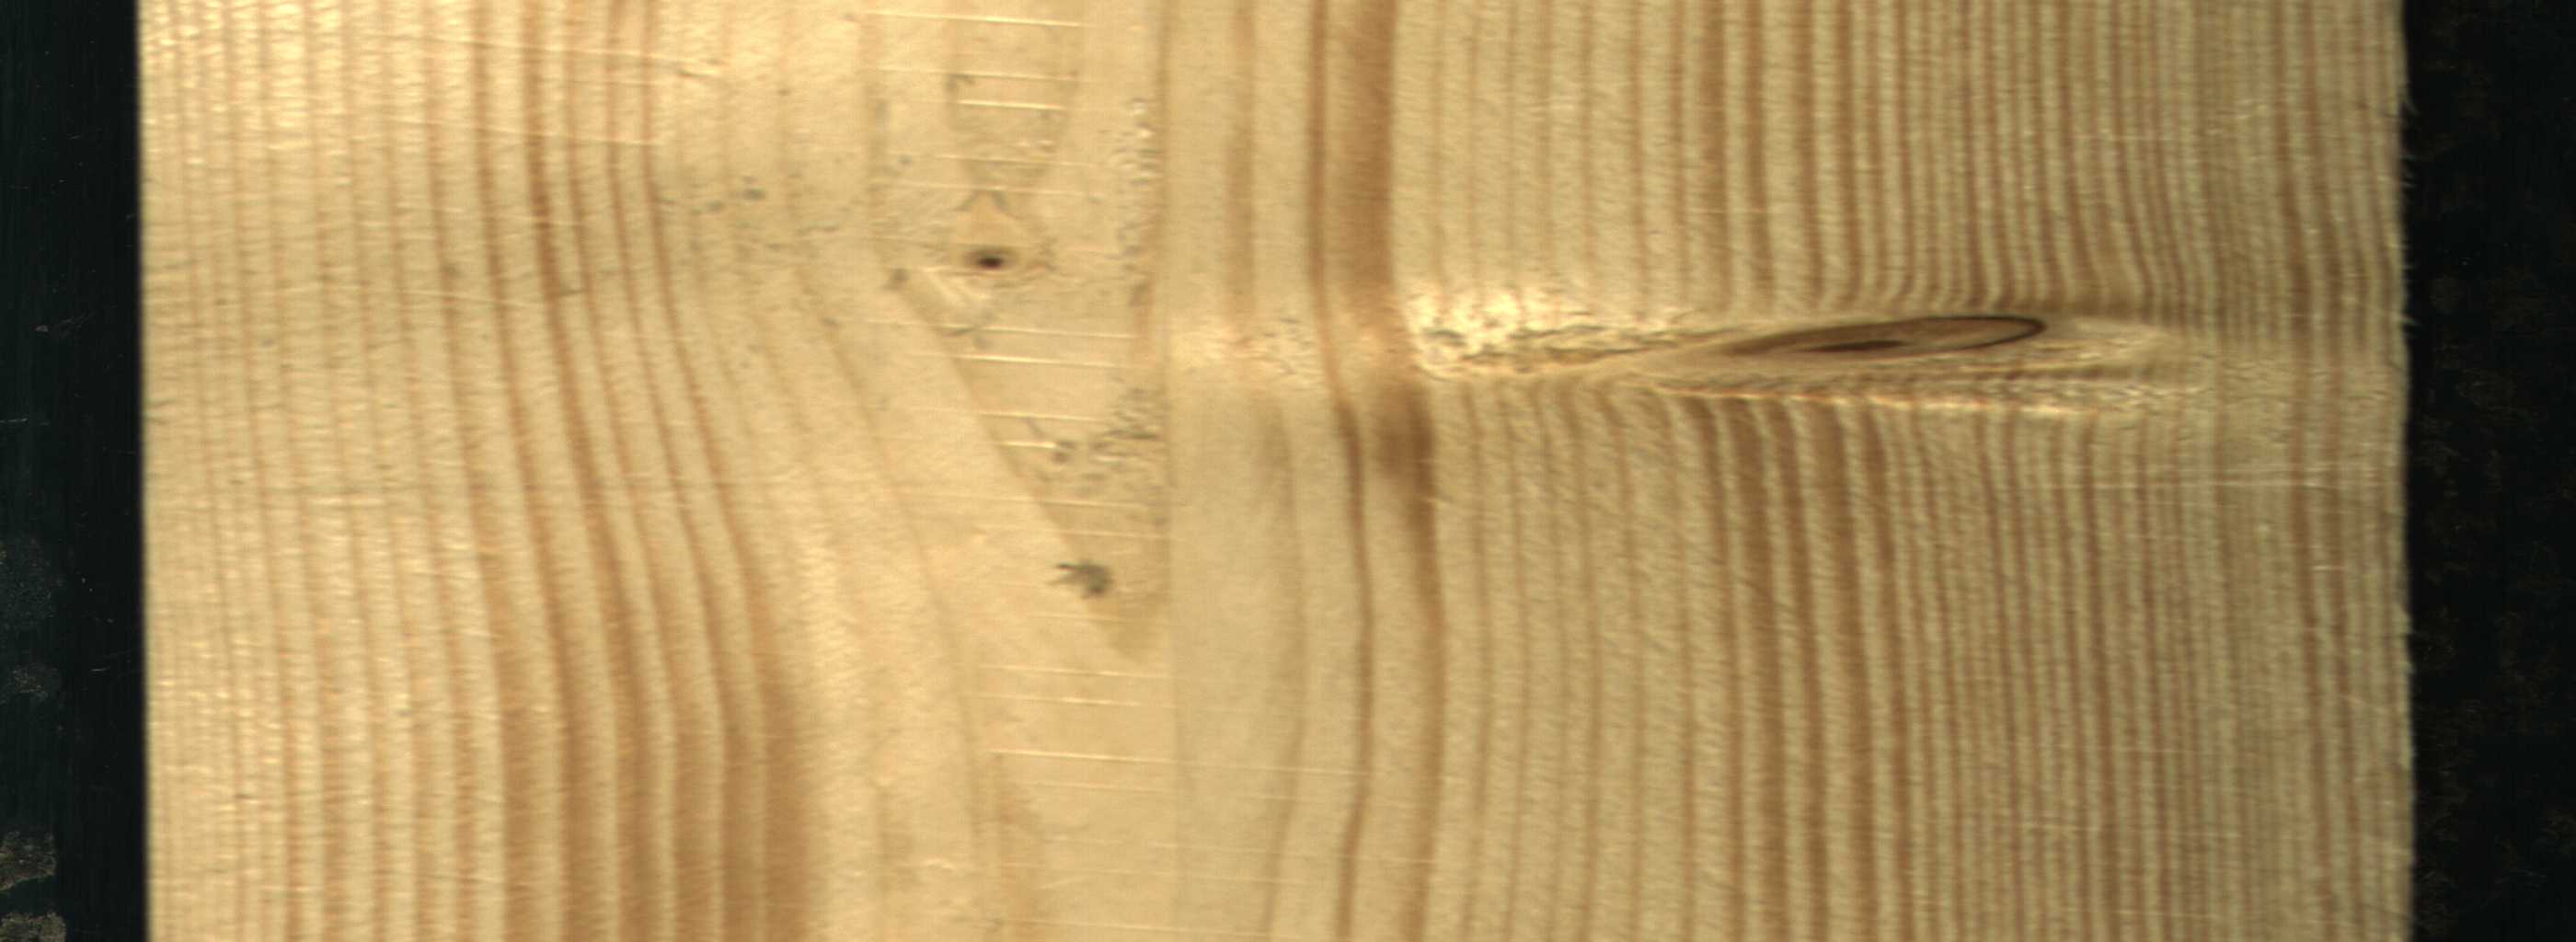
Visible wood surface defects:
Live_Knot
Live_Knot